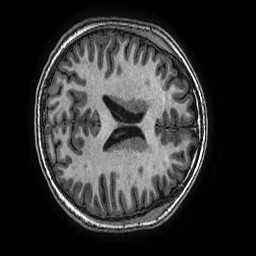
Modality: T1w
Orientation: axial
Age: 14
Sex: female
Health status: ill
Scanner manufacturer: ge
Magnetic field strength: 3 T
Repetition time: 0.00766 s
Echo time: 0.003476 s